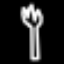
Label: fork